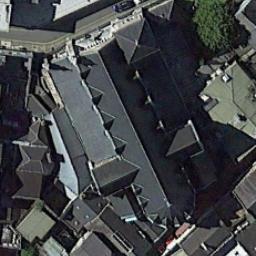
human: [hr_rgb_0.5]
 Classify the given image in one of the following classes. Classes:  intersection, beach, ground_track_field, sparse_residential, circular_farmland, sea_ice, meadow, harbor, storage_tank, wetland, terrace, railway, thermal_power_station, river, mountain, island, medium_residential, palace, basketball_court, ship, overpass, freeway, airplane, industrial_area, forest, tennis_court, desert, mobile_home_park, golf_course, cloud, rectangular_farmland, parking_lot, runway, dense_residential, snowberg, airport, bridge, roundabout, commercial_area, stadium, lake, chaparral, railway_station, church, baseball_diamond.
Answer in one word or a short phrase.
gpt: church